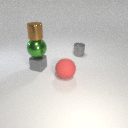
small gray metal cube below large green metal sphere